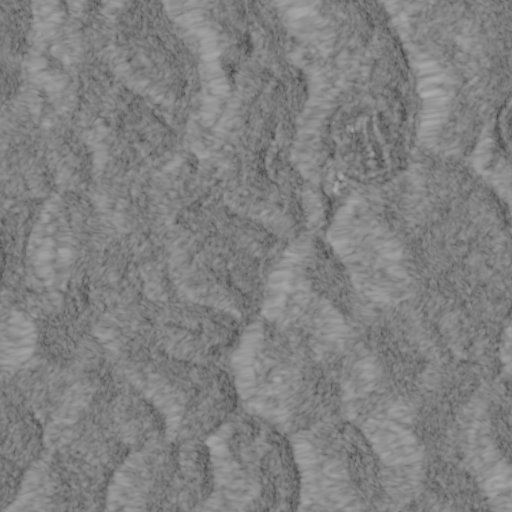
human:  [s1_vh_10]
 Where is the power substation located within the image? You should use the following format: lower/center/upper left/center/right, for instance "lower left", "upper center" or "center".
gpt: The power substation is located in the upper right of the image.
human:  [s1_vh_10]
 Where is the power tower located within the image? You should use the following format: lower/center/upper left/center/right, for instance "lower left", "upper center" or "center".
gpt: The power tower is located in the upper right of the image.
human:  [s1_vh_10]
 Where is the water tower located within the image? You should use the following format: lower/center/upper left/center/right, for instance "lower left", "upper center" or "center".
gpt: The water tower is located in the upper right of the image.
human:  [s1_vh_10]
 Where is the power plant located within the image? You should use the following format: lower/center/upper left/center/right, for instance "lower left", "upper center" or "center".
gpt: There is no power plant in the image.

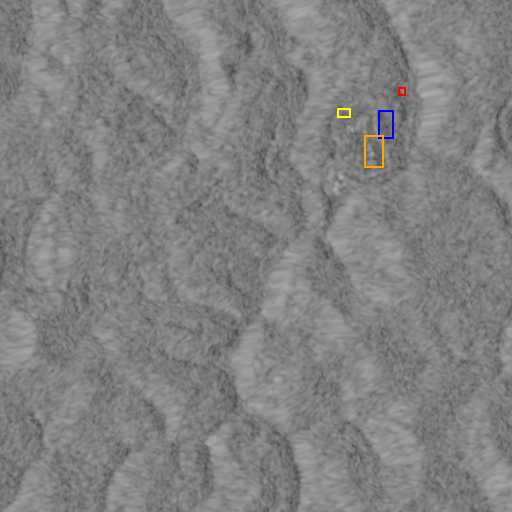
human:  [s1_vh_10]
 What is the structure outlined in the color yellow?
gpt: The structure outlined in yellow is a park.
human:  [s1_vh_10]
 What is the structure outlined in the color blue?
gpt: The structure outlined in blue is a parking lot.
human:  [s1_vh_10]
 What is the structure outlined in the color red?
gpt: The structure outlined in red is a power substation.
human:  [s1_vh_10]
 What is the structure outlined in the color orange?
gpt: The structure outlined in orange is a building.
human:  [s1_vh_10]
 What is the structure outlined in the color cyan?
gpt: There is no cyan outline.